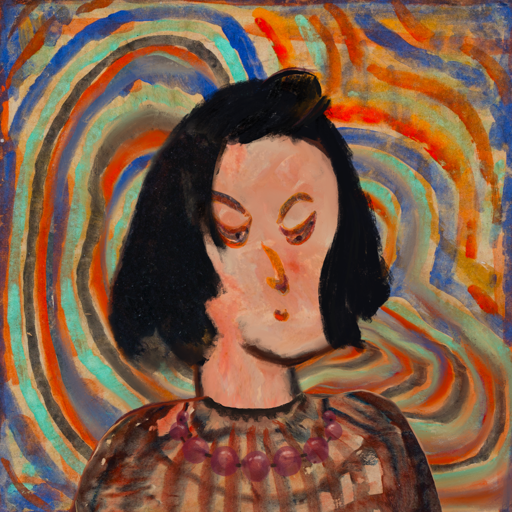
Background: Sisters, Head And Neck Side: Roy_Bahadur, Face Side: Hypocrite, Bust: Orphan, Hair Side: Mosgoul, Head Accessory: Blank, Second Necklace: Blank, Necklace: Irani_2, Baby: Blank